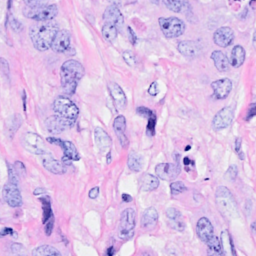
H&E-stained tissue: Breast